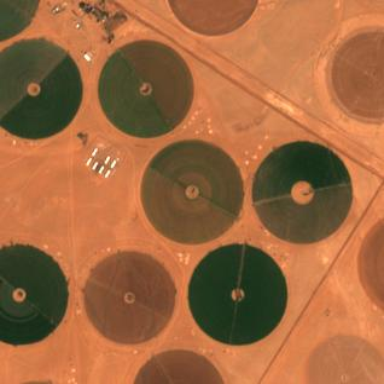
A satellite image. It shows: Pivot irrigation system.